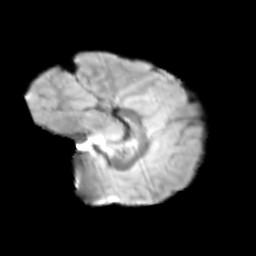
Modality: T2w
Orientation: sagittal
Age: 9
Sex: male
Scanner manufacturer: siemens
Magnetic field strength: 3 T
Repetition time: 3.8 s
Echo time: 0.07 s